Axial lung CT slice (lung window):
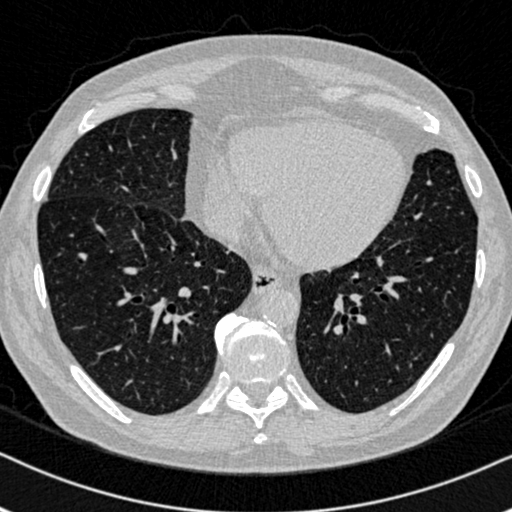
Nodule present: no